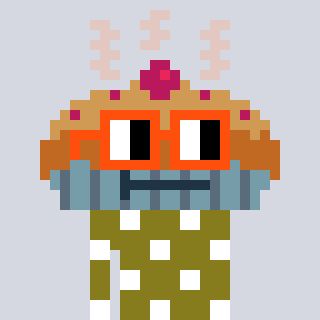
a pixel art character with square orange glasses, a pie-shaped head and a gunk-colored body on a cool background